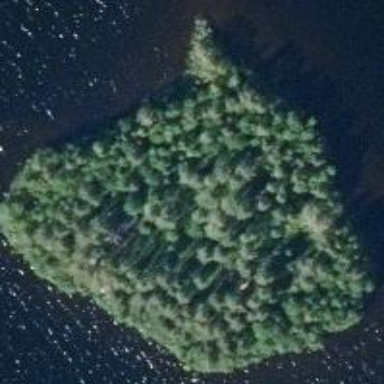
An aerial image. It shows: Islet.